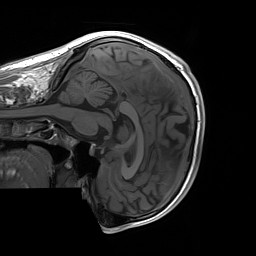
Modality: T1w
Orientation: sagittal
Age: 27
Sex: male